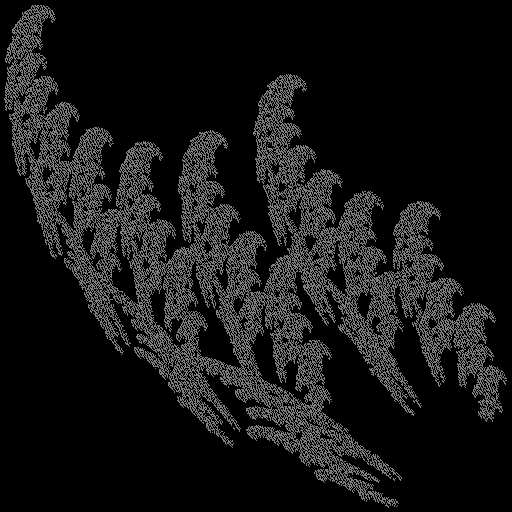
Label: spiderbrake